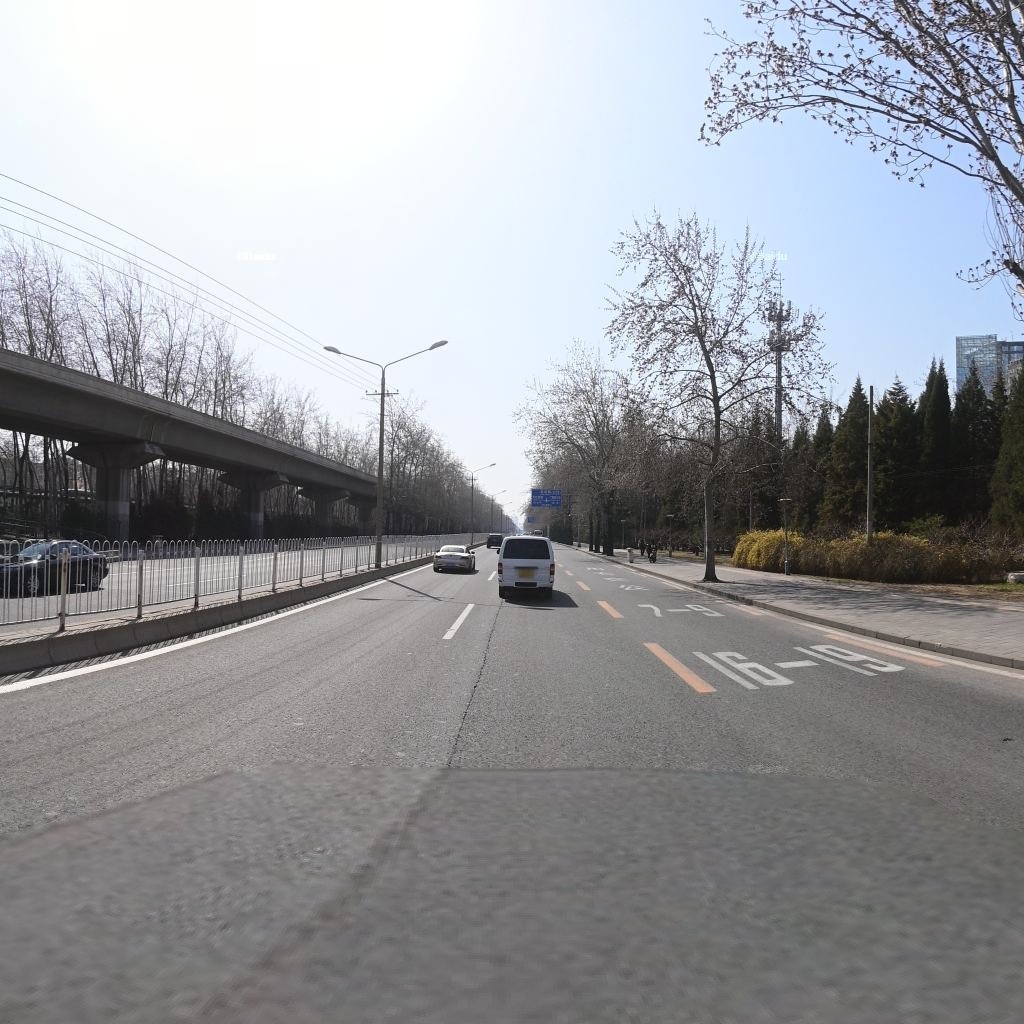
Region: Chaoyang
Road damage annotations: longitudinal crack